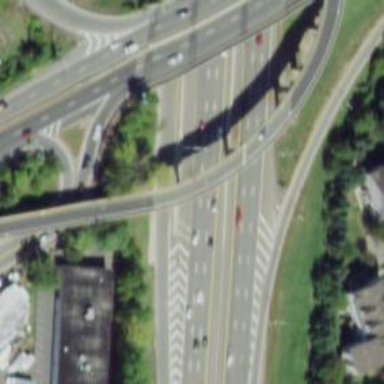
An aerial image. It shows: Urban freeway or expressway.